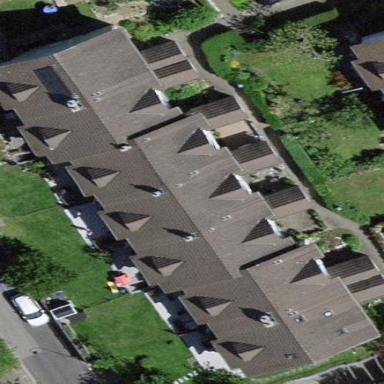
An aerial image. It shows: Terrace building.